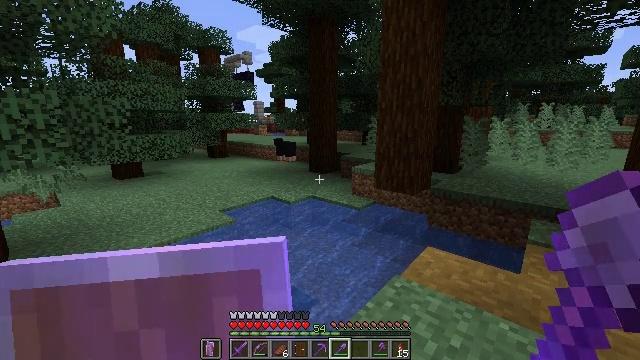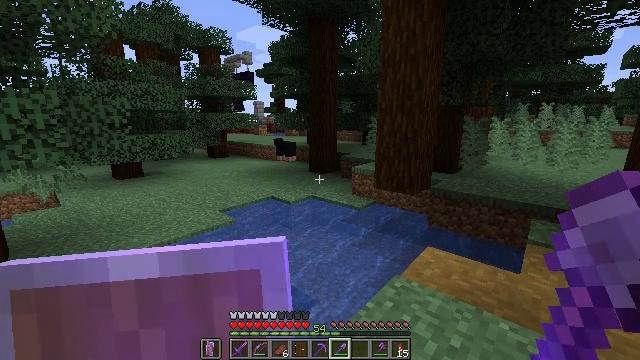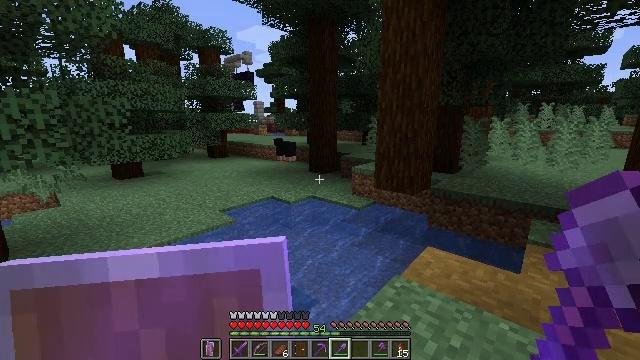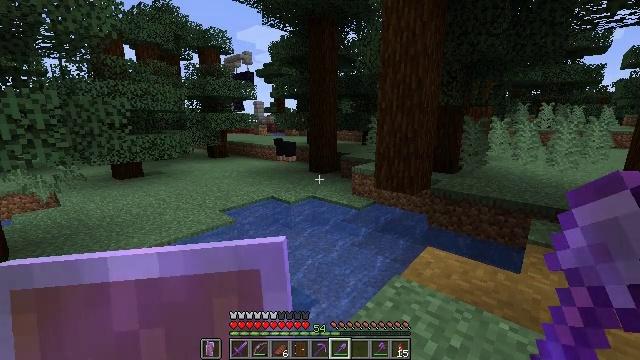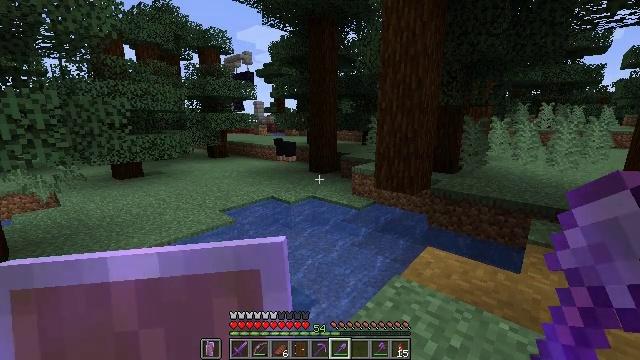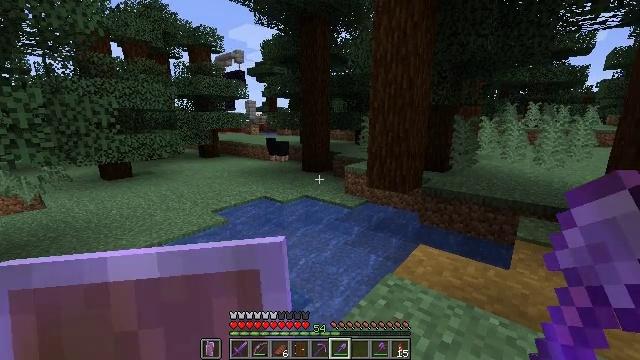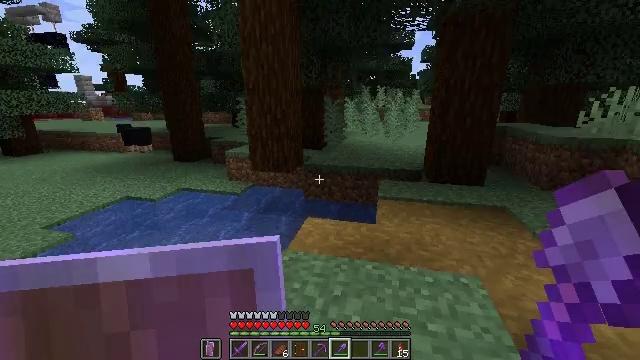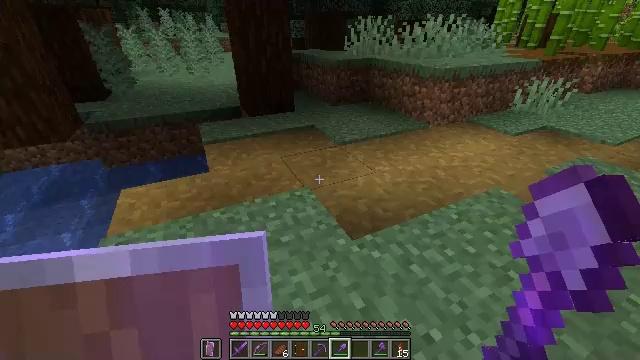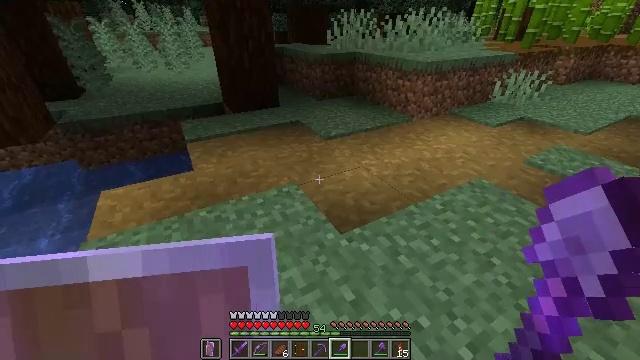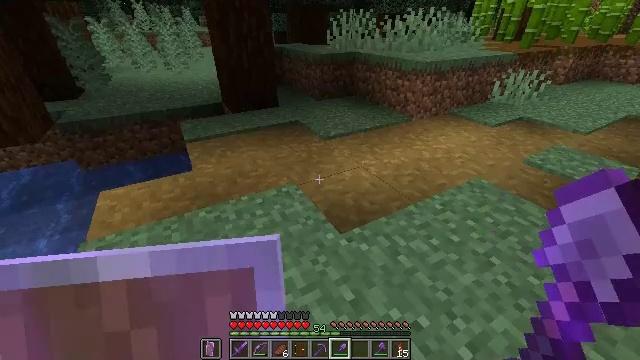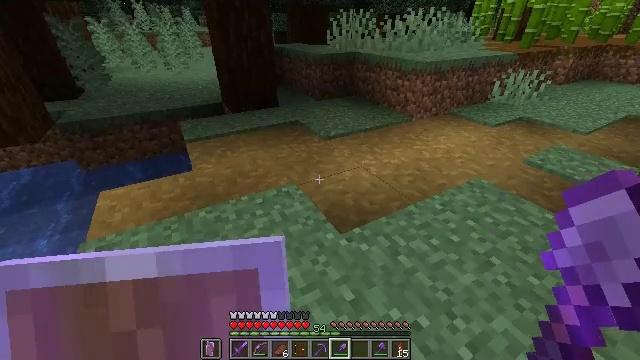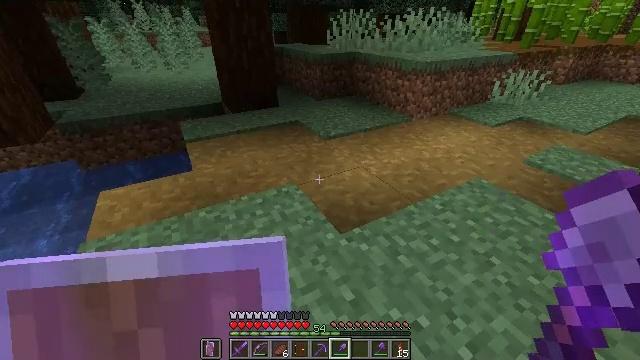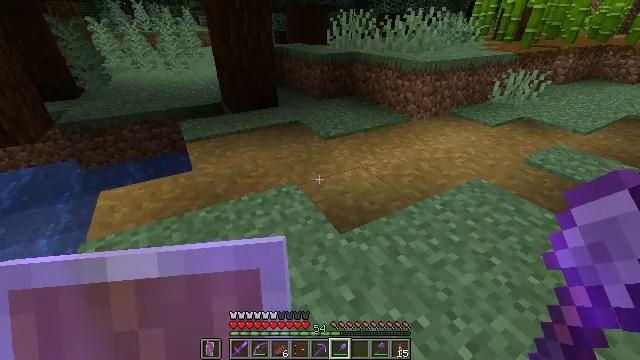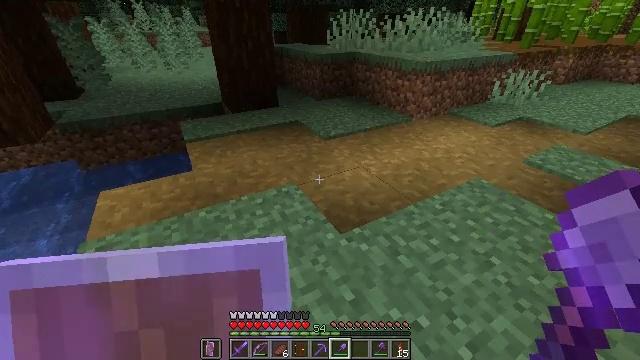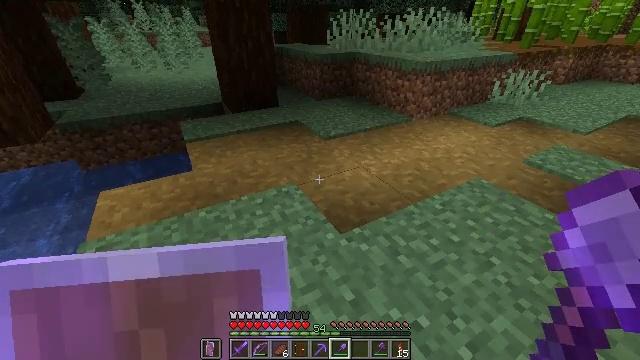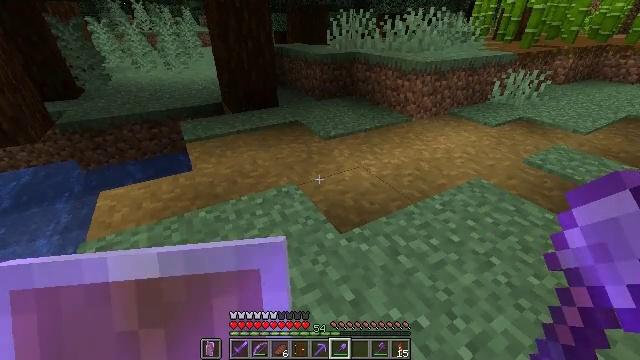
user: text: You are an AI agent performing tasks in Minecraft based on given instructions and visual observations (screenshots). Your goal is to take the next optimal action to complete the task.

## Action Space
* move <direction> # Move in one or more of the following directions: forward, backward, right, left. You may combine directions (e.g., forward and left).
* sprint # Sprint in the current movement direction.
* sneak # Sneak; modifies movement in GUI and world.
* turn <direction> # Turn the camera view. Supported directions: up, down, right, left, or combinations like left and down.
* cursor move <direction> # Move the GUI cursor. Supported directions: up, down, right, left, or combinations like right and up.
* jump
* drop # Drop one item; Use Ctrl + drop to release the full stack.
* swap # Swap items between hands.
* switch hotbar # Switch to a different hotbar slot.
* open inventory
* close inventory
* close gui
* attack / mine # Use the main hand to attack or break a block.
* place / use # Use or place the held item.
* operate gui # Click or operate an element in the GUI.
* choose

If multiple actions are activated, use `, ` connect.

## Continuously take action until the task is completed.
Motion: motion action
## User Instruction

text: Break the spruce log from the tree.
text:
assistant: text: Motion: no_op
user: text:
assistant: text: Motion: no_op
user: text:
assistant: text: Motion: no_op
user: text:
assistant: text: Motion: no_op
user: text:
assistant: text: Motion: turn right
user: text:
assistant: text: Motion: turn right and down
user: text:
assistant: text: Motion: turn right and down
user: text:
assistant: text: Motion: turn right and down
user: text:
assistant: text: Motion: no_op
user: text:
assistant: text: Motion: no_op
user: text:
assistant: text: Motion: no_op
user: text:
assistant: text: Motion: no_op
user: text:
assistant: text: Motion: no_op
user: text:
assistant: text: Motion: no_op
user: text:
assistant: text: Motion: no_op
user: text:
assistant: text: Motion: no_op
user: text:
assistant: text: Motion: no_op
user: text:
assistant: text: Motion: no_op
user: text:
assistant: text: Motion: move forward
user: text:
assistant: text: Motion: move forward
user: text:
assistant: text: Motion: move forward
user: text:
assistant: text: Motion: move forward, turn right and up
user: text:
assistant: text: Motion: move forward, turn right and up
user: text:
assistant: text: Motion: move forward, turn right and up
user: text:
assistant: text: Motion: move forward, turn right
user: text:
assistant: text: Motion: move forward
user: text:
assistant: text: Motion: move forward
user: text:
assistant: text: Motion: move forward
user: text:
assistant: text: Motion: move forward
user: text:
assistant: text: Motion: move forward